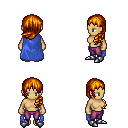
a pixel art fantasy rpg character, female body template, human, tanned skin, blue cape, magenta pants, dark blonde left-swept hairstyle, metal boots, four views (front, back, left, right), 2x2 character sprite sheet, small pixel art, hard edges, no anti-aliasing